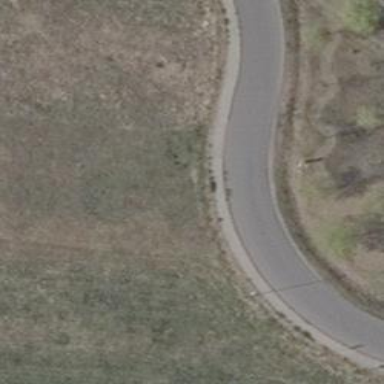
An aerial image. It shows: Paved residential road.